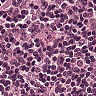
Metastatic tissue present: no